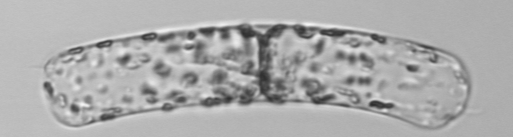
Label: Guinardia_striata